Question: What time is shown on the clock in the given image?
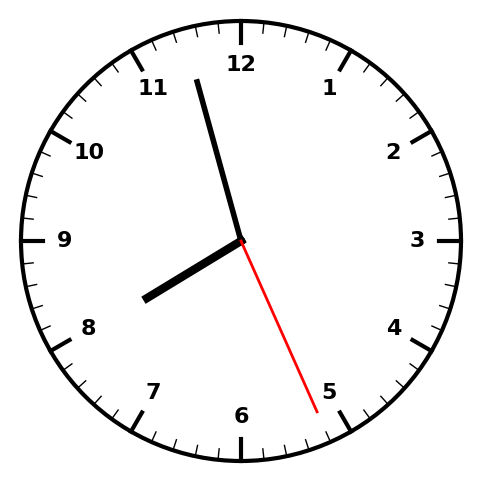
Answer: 07:57:26